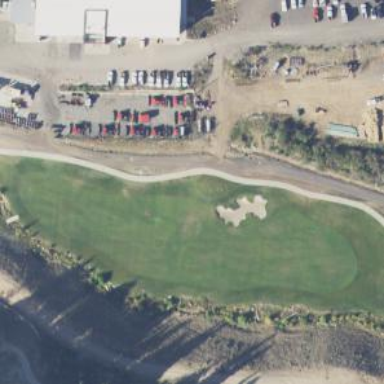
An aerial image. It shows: Golf fairway surrounded by grass.